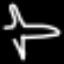
Label: airplane